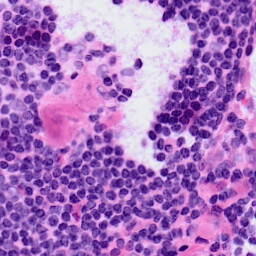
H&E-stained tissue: LymphNode